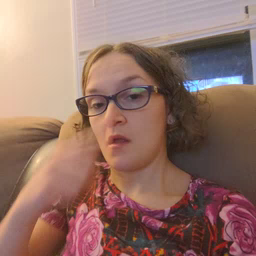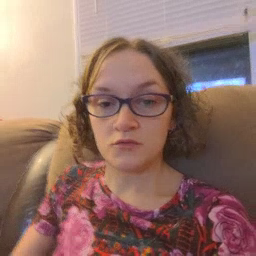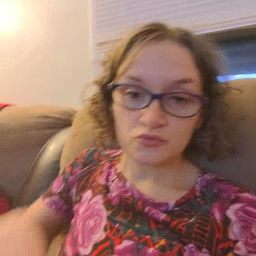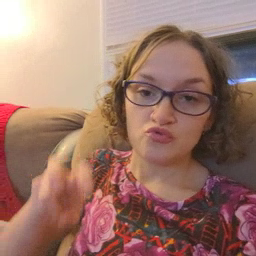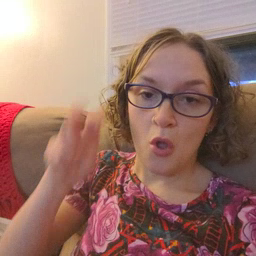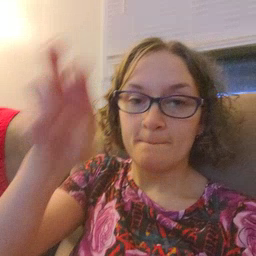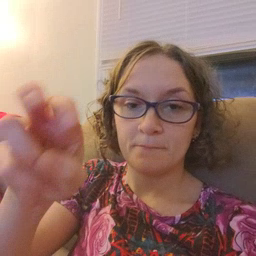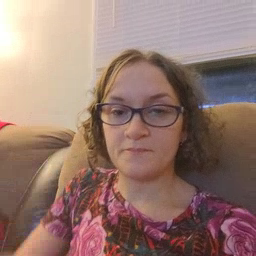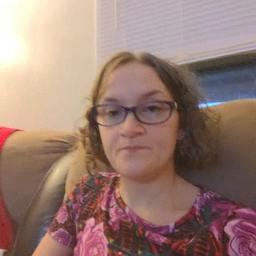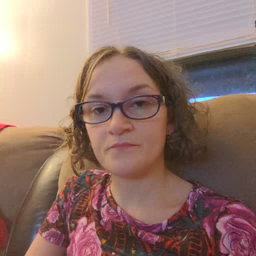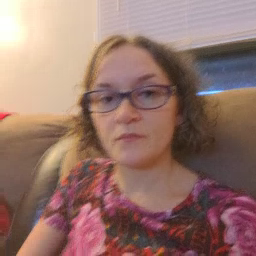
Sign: jump